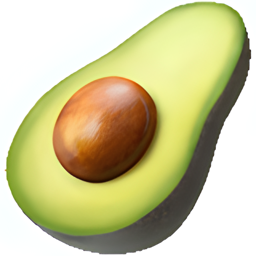
Name: avocado
Emoji: 🥑
Group: Food & Drink
Sub-group: food-vegetable